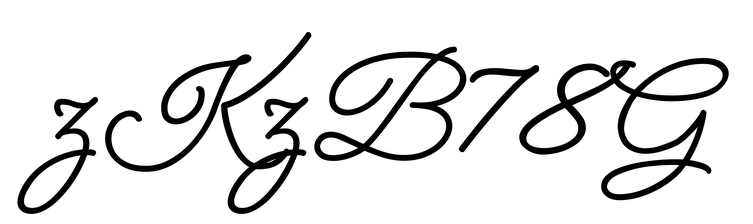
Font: MeowScript-Regular